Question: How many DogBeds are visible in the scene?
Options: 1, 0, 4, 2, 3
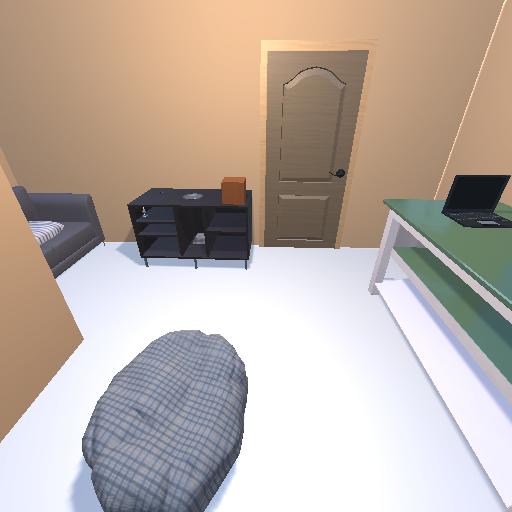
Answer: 1